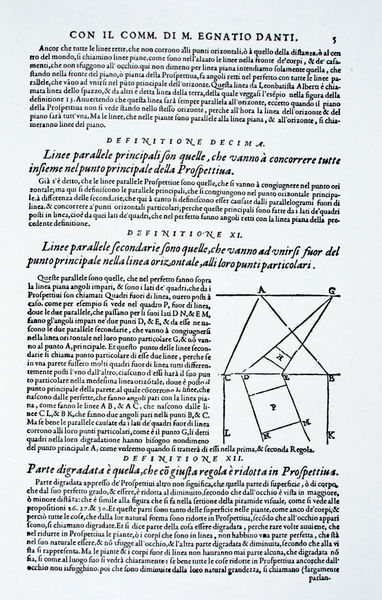
Titel: Le due Regole della Prospettiva practica, Seite 5
Künstler: Jiacomo Barozzi da Vignola
Standort: London
Institution: British Library
Schlagwörter: dreieck, schwarz, skizze, weiss, zeichnung, alt, horizont, figur, blatt, holzschnitt, schrift, papier, italien, perspektive, grafik, graphik, linien, spalten, französisch, symmetrie, zahlen, ziffern, striche, foto, punkte, tusche, buch, linie, parallel, technik, druck, druckgrafik, seite, illustration, schwarzweiß, text, buchstaben, beschriftung, überschrift, tinte, buchdruck, buchseite, geometrisch, dante, konstruktion, plan, absätze, dürer, absatz, dreiecke, dreick, geometrie, viereck, vierecke, altdeutsch, beschreibung, dokument, erklärung, kapitel, wissenschaft, lehre, traktat, bauplan, leonardo, winkel, latein, gliederung, berechnung, mathematik, projektion, anleitung, konstruktionen, messung, italienisch, asymmetrisch, abschnitte, erläuterung, artikel, astronomie, textblock, lexikon, lehrbuch, überschriften, satz, folio, formel, physik, naturwissenschaft, mathe, seitenzahl, abhandlung, unterweisung, parallelität, alte schrift, buchdruch, beschribung text, danti, definition, definitionen, gelerter, graphik4, kaüitel, lere, seite 5, seitennummerierung, verziehen, wissenschaftlich, vignola, egnatio, con, il, p, 5, dant3, architek´tur, mathemazhik